Field crop: tomato
Growth stage: 2
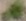
Species: solanum